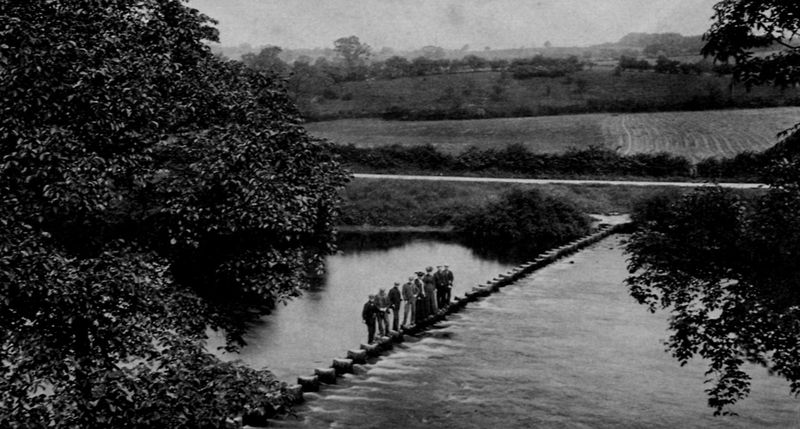
Titel: Ilkley Tretsteine
Künstler: Francis Frith
Schlagwörter: baum, blätter, gruppe, himmel, laub, wasser, weiß, wolken, bäume, fluss, frauen, grün, landschaft, menschen, see, ufer, äste, frankreich, frau, grau, hüte, kleider, männer, schwarz, strasse, gras, weg, wiese, leute, anzüge, mützen, stehen, schauen, deich, ebene, feld, felder, ferne, horizont, natur, spiegelung, stamm, zweige, brücke, busch, büsche, gebüsch, gewässer, kanal, pfad, wiesen, realismus, personen, wald, wellen, passanten, fischer, acker, feldweg, furchen, dorf, mauer, dunst, hecke, tag, arbeiter, damm, böschung, strom, wehr, steg, stämme, baumkrone, bauer, äcker, foto, fotografie, photographie, übergang, schwarz-weiss, reihe, photo, diagonal, geäst, reflektion, hain, rain, fernsicht, waagerecht, baüme, fließen, erinnerung, ackerfurchen, aufnahme, angler, menschenkette, balance, bume, hecken, vermessung, wehranlage, schleuse, furt, überquerung, staustufe, dam, balancieren, überqueren, stauen, gegend, sperre, stausee, staudamm, staumauer, phozo, schwarz und weiß, stau, foto7, dochwasser, querung, stauwasser, 1900, 1890, üver, stämm, gänsemarsch, trittsteine, schwat-weiss, sperrrwerk